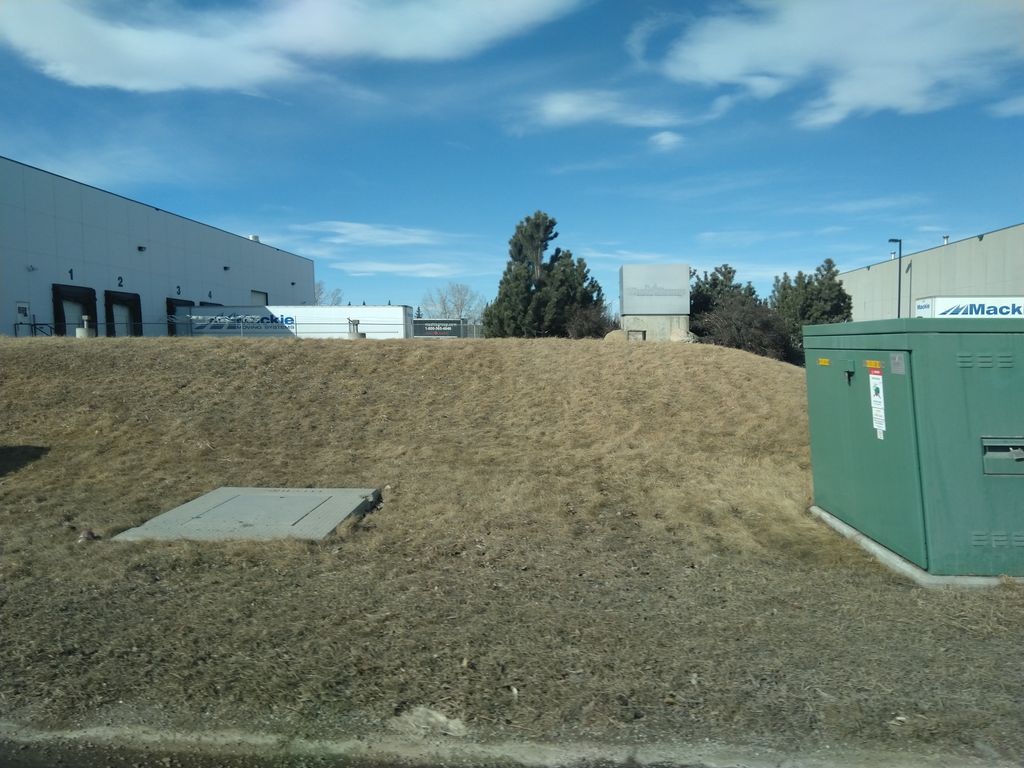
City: calgary